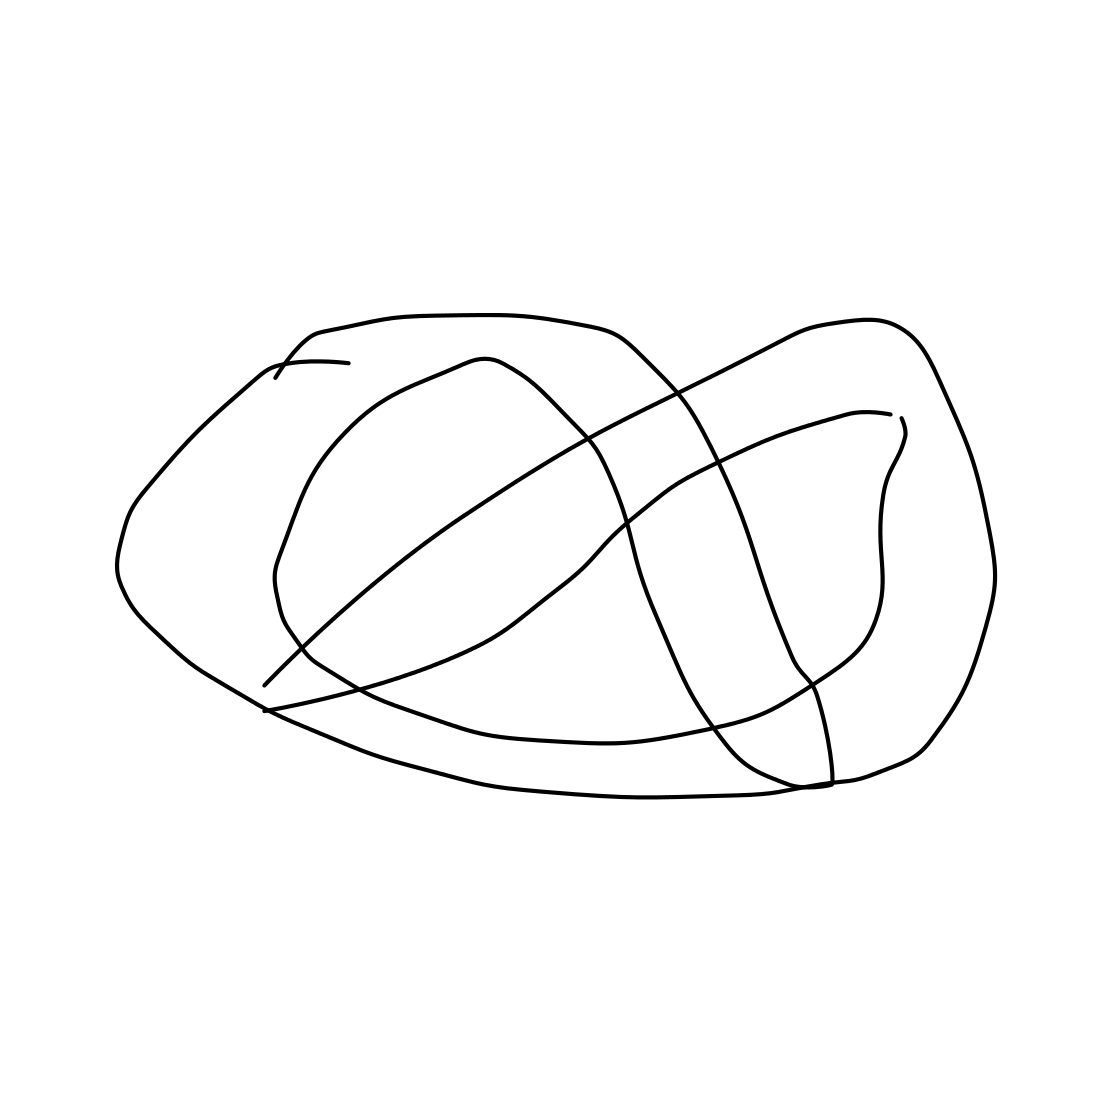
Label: pretzel